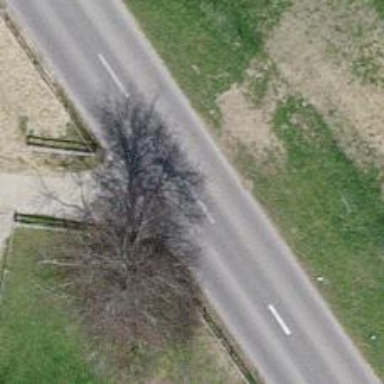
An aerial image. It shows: Tertiary road.